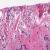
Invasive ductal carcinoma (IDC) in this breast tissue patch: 0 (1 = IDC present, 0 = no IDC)